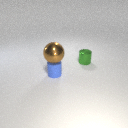
small green metal cylinder to the right of small blue rubber cylinder